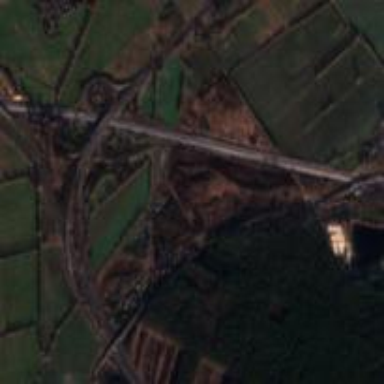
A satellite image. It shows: Motorway junction.